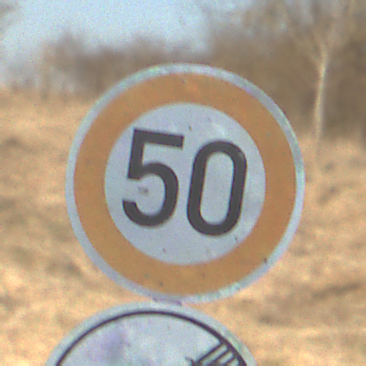
Verkehrszeichen: Geschwindigkeit50
Zusatzzeichen unten: EndeVerbotUeberholenEinspurigeFahrzeuge
Umgebung: Outdoor, Nature
Tageszeit: MorningAfternoon
Wetter: PartlyCloudy
Licht: Natural
Jahreszeit: NotSpecified
Kontrast: HighContrast